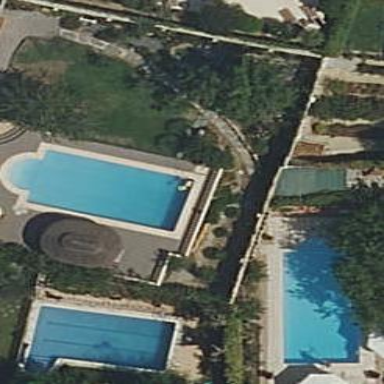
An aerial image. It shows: Swimming pool located in leisure land.